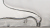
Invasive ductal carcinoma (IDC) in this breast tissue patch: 0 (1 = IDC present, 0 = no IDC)